Question: I'm relatively new to coding so bare with me. I want to create a simple timeline like the image I've included

<URL>
I'm having trouble understanding 'col-md', how does it work? how can I obtain result like that?
Here's some of code I wrote, can I block the circle in center of page?
I've spent two days on it and can't make it work.
'''
.img {
width: 150px;
height: 150px;
border-radius: 50%;
border: rgb(235, 234, 234) solid 7px;
align-items: center;
display: block;
margin-left: auto;
margin-right: auto;
}
.tml-title {
border: 2px blue solid;
font-weight: bold;
max-width: fit-content;
text-align: right;
}
.tml-text {
text-align: left font-size: 15px;
max-width: 200px;
color: grey;
}
'''
'''
<div id="bruh">
<div class='row'>
<div class="col-xs-8">
<h3 class="tml-title">Marzo 2021 <br> Nasce un'idea</h3>
</div>
<div class="col-xs-4">
<img class="img" src="https://images.app.goo.gl/nSM1SCypuwV9g2zc6" alt="">
</div>
'''
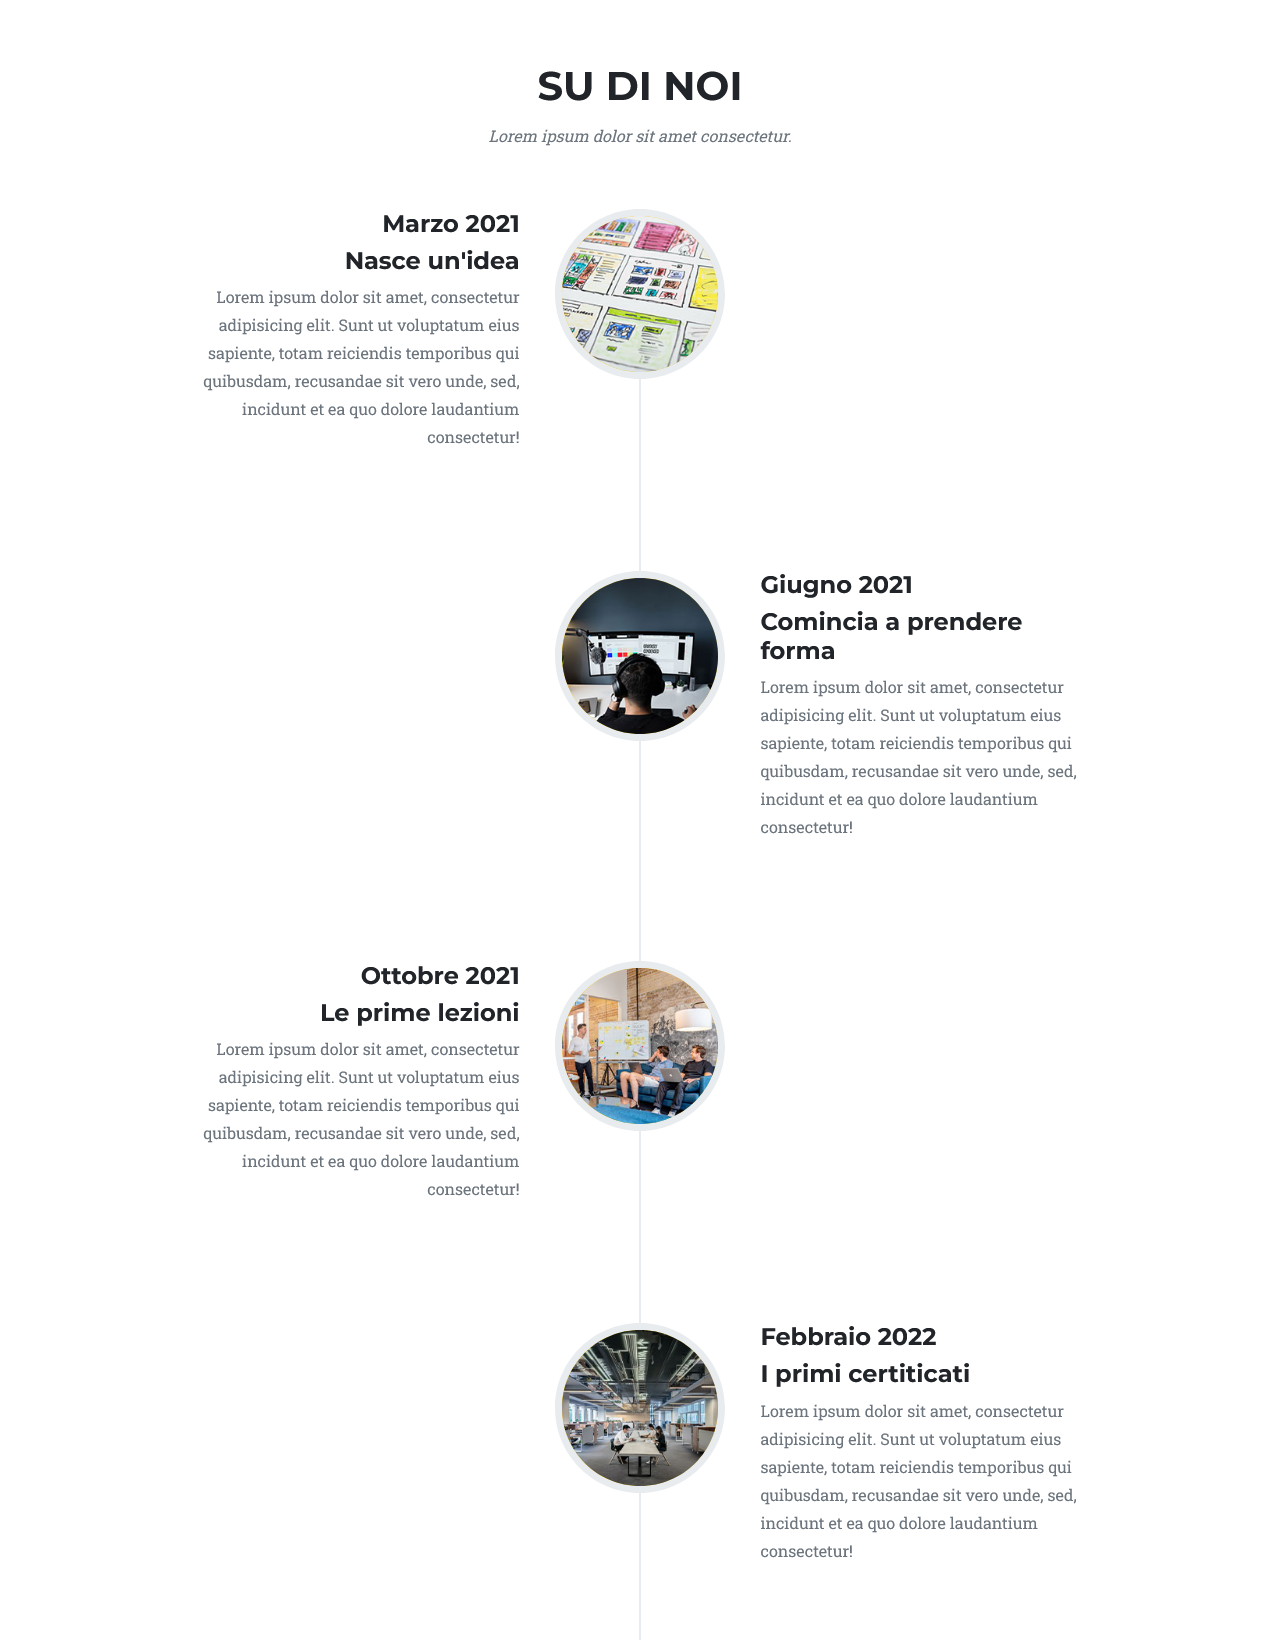
Answer: From your code snippet, I assumed you are using Bootstrap as your CSS framework, so I am going to write this answer based on that assumption.
'col-md', 'col-xs' etc are classes to control Bootstrap's grid behaviour on different widths. 'col-xs-5' means '5 units on sm-and-up', meaning it will take 5 (of 12) units wide (5/12) on a typical small device width (> 768 pixels). Likewise 'col-md-5' means '5 units on md-and-up', etc.
Your CSS doesnt work because you placed the img in the col-xs-4, while technically you would like to put it on the center of the page. Bootstrap has 12 grids, so right now you placed it like this:
'''
--------------------------------------------
| text | image |
--------------------------------------------
'''
while from what I see, you would like it to be like this:
'''
--------------------------------------------
| text | image | text |
---------------------------------------------
'''
The solution is to split the grid into 3 columns of the same size, or 3 columns of different sizes. Since the max grid in one row is 12, you can choose either 4-4-4 or 5-2-5. I personally would recommend 5-2-5 since the image doesnt look like it will take a lot of space, but that's your choice.
'''
<div class ="row">
<div class="col-xs-5">
<!-- your text here, align the text to the right -->
</div>
<div class="col-xs-2">
<!-- your image here, center it -->
</div>
<div class="col-xs-5">
<!-- your text here, align the text to the left -->
</div>
</div>
'''
And that's it.
References:
<URL> -> for more info
<URL> -> to understand how bootstrap grid works.